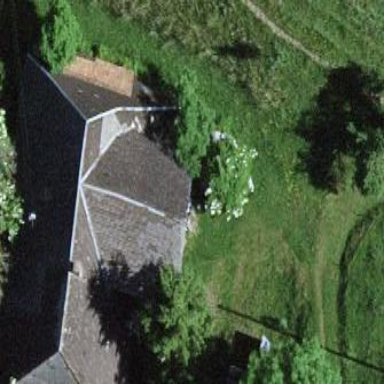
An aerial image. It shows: Farm building.